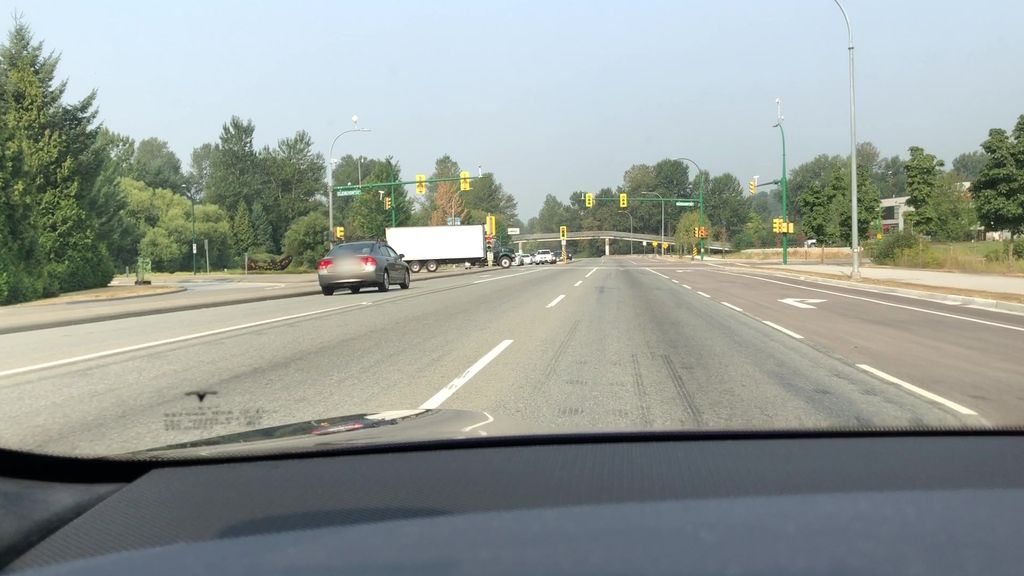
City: vancouver